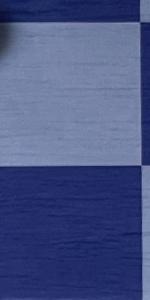
Label: Empty